Question: How can i update a text field that is on a panel when a checkbox on a different panel is updated?
see the image

What I am trying to do is this:
'''
AjaxCheckBox checkbox= new AjaxCheckBox("checkbox") {
@Override
protected void onUpdate(AjaxRequestTarget target) {
boolean selected = getModelObject();
if(selected){
TextField textField = panel.getTextField();
textField.setModelObject(obj);
textField.add(new AttributeModifier("readonly", true,
new Model("readonly")));
}
}
};
'''
Thanks
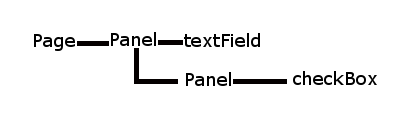
Answer: On the second panel (that contains the checkbox) you can add an abstract method 'onUpdateCheckbox(AjaxRequestTarget target)' that must be implemented by the first panel (that contains the text field).
The 'onUpdate(...)' method of your 'AjaxCheckBox' only has to call this abstract method.
On implementation of the 'onUpdateCheckbox(...)' at the first panel you can manipulate the textfield and add it to the target object.